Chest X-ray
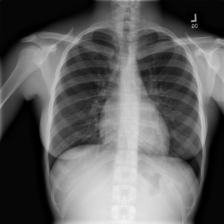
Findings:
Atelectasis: negative
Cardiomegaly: negative
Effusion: negative
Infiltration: negative
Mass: negative
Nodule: negative
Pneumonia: negative
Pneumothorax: negative
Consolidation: negative
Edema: negative
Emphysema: negative
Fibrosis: negative
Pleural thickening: negative
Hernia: negative